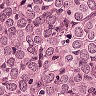
Metastatic tissue present: yes